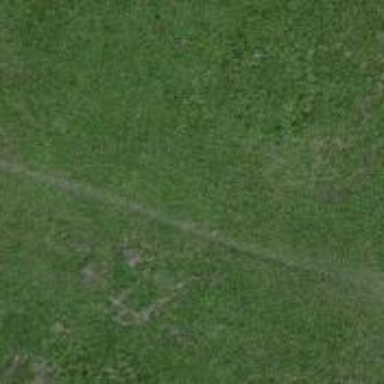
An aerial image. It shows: Path covered with grass.